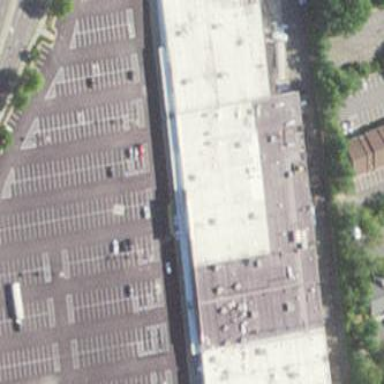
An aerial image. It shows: Mall building.